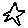
Label: star